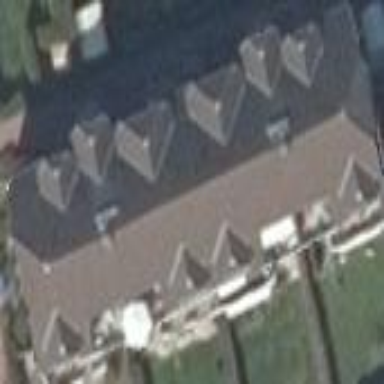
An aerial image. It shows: Half-hipped roof shape on the apartments building.